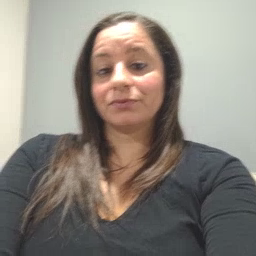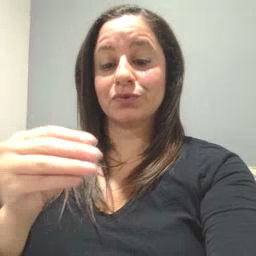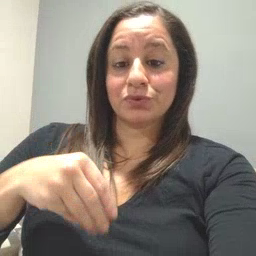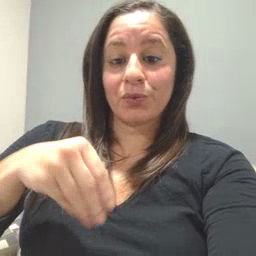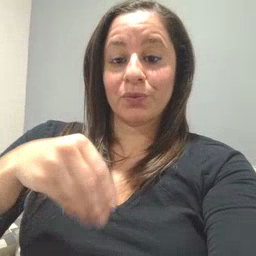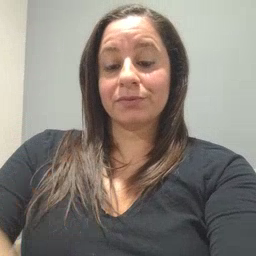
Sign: store